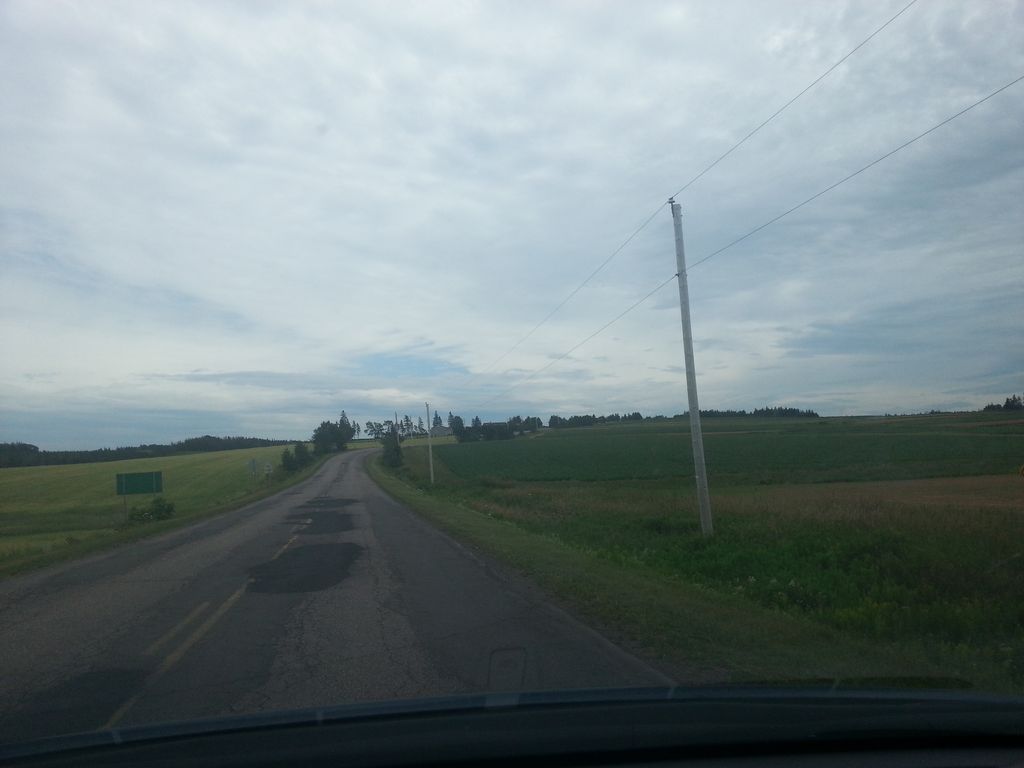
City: charlottetown